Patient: sex F, age 61
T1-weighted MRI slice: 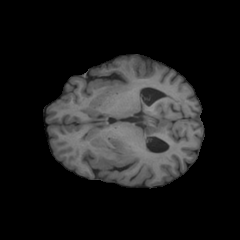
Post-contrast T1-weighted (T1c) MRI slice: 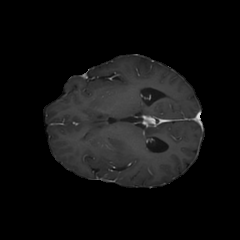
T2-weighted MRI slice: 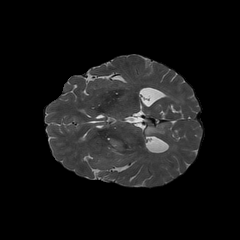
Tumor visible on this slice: yes
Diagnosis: Astrocytoma, IDH-wildtype
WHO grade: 2